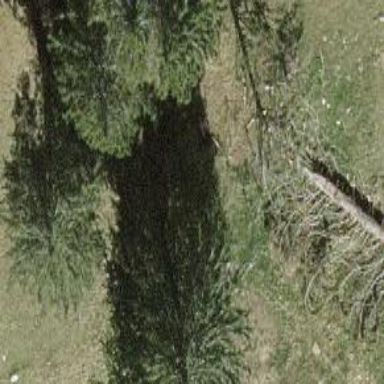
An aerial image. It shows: Single tag "natural: tree."